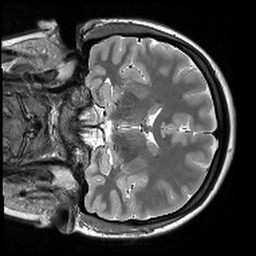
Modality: T2starw
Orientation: coronal
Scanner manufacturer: siemens
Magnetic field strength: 3 T
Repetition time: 9.86 s
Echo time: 0.05 s